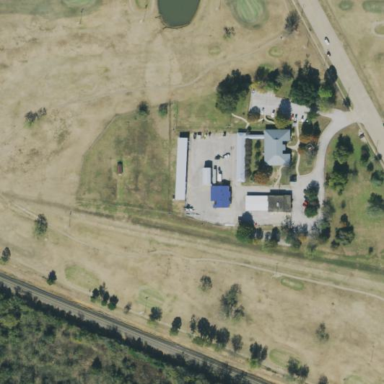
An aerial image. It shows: Golf course.